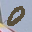
Label: 0